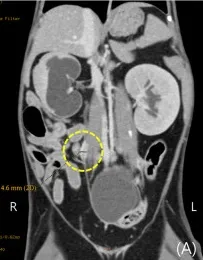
Post-contrast computed tomography (CT) images of hydronephrosis in a cat with bilateral ureteral anomalies. (A,B) Focal thickening of the right and left ureteral wall was observed on the dorsal plane of CT image in the area indicated by the dotted circle.
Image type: radiology (ct)